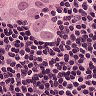
Metastatic tissue present: yes